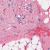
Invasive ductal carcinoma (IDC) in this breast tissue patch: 1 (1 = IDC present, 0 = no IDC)